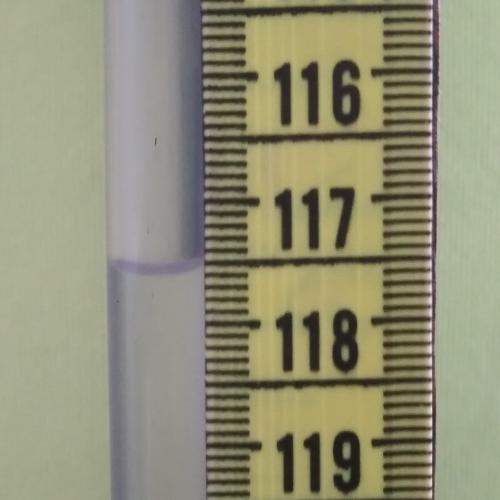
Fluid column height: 117.5 cm